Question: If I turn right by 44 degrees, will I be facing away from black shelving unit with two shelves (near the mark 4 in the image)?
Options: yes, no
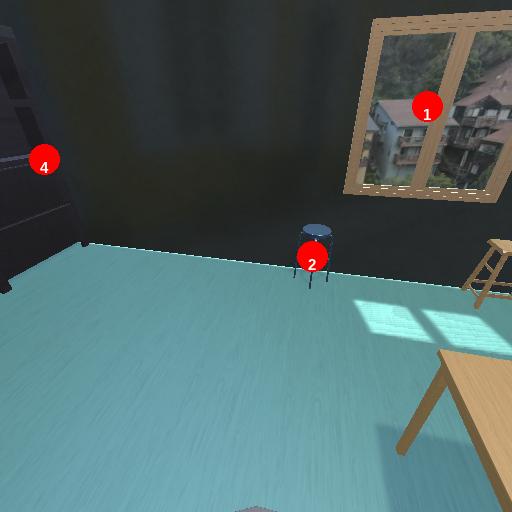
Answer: yes